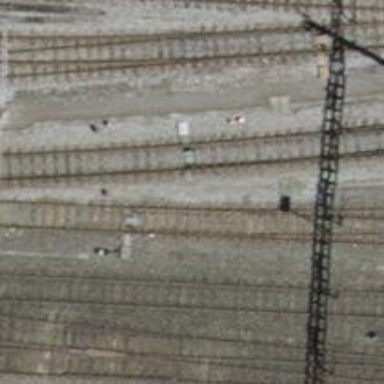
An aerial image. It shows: Railway switch.